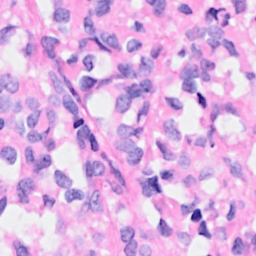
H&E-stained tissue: Breast